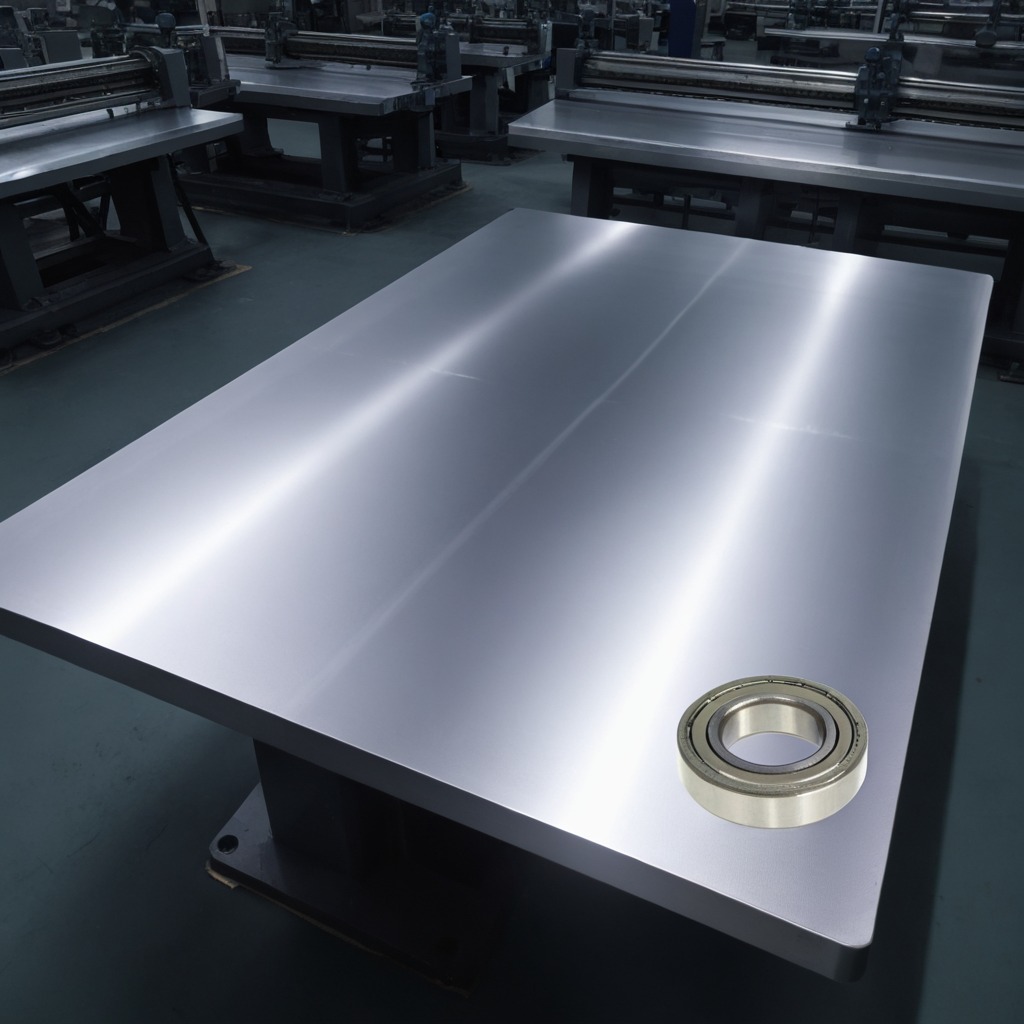
A metal ball bearing is lying on the tabletop in the basement.